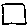
Label: square